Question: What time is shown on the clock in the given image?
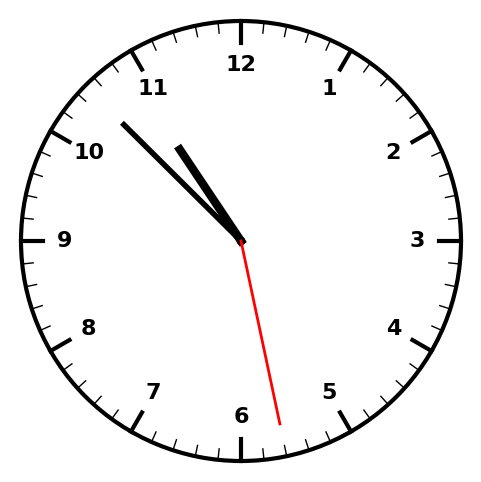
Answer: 10:52:28